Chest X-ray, PA view. Patient: 55 years old, sex M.
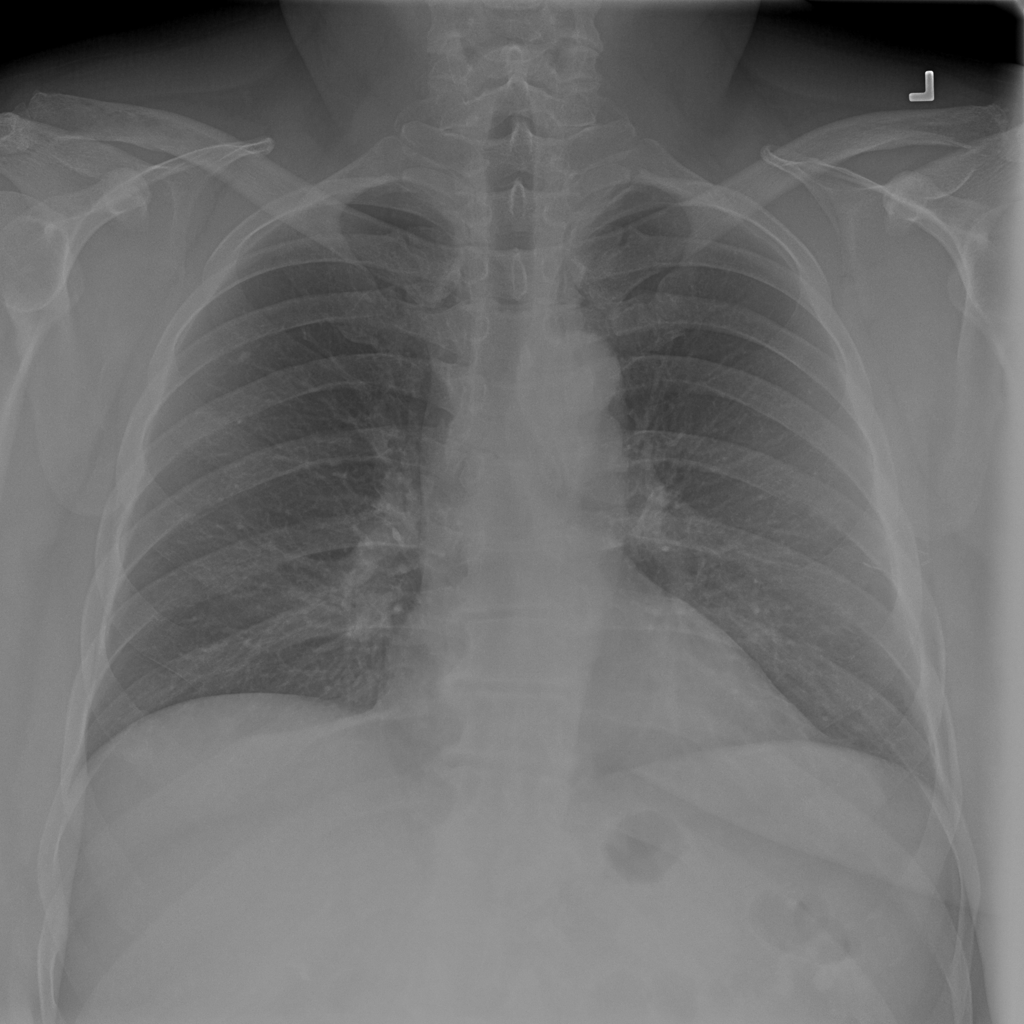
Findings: No Finding